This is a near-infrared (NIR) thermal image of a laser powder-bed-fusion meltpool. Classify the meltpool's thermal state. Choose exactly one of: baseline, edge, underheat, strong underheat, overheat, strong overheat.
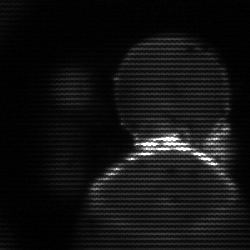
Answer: edge